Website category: book
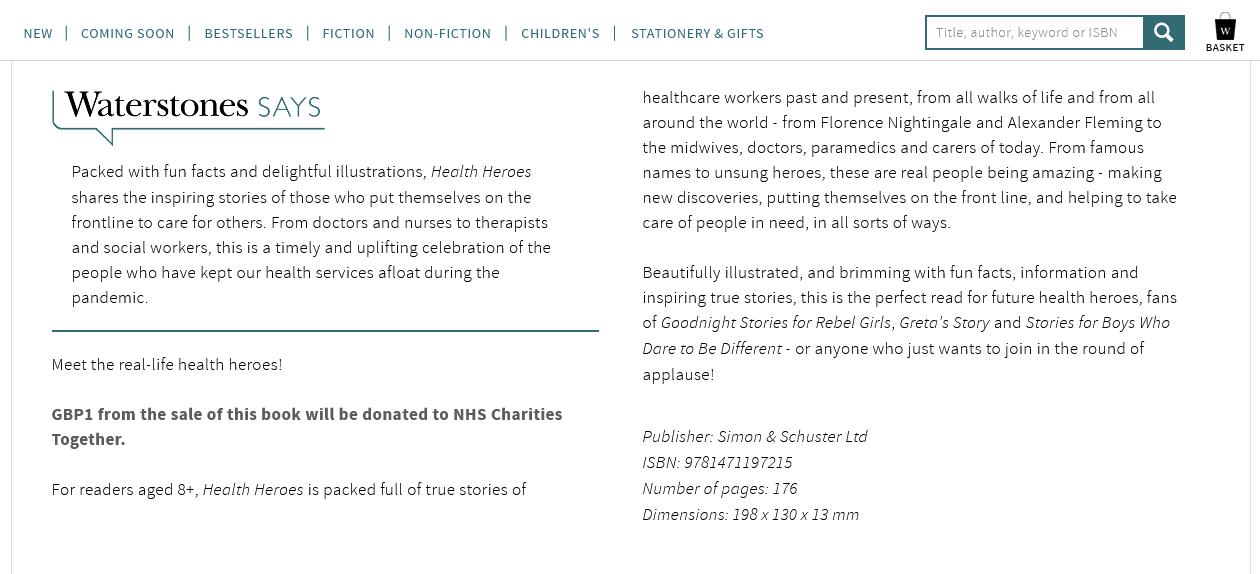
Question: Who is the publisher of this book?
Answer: Simon & Schuster Ltd

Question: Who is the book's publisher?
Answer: Simon & Schuster Ltd

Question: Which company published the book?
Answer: Simon & Schuster Ltd

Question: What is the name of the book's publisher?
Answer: Simon & Schuster Ltd

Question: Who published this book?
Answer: Simon & Schuster Ltd

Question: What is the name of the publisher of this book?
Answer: Simon & Schuster Ltd

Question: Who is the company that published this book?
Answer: Simon & Schuster Ltd

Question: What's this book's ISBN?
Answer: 9781471197215

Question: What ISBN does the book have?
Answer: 9781471197215

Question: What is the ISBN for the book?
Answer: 9781471197215

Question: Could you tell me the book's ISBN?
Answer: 9781471197215

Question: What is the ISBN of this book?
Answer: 9781471197215

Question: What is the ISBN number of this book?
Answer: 9781471197215

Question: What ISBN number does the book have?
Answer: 9781471197215

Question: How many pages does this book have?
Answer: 176

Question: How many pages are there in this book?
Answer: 176

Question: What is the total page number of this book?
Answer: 176

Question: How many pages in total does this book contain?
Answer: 176

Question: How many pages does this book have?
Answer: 176

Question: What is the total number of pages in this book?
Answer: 176

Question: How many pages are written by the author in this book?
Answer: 176

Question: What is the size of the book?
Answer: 198 x 130 x 13 mm

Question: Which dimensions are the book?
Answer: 198 x 130 x 13 mm

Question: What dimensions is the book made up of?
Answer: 198 x 130 x 13 mm

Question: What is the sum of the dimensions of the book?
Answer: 198 x 130 x 13 mm

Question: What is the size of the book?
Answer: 198 x 130 x 13 mm

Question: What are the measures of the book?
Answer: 198 x 130 x 13 mm

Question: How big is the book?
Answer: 198 x 130 x 13 mm